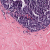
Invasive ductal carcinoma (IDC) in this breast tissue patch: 0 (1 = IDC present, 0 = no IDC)